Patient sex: F
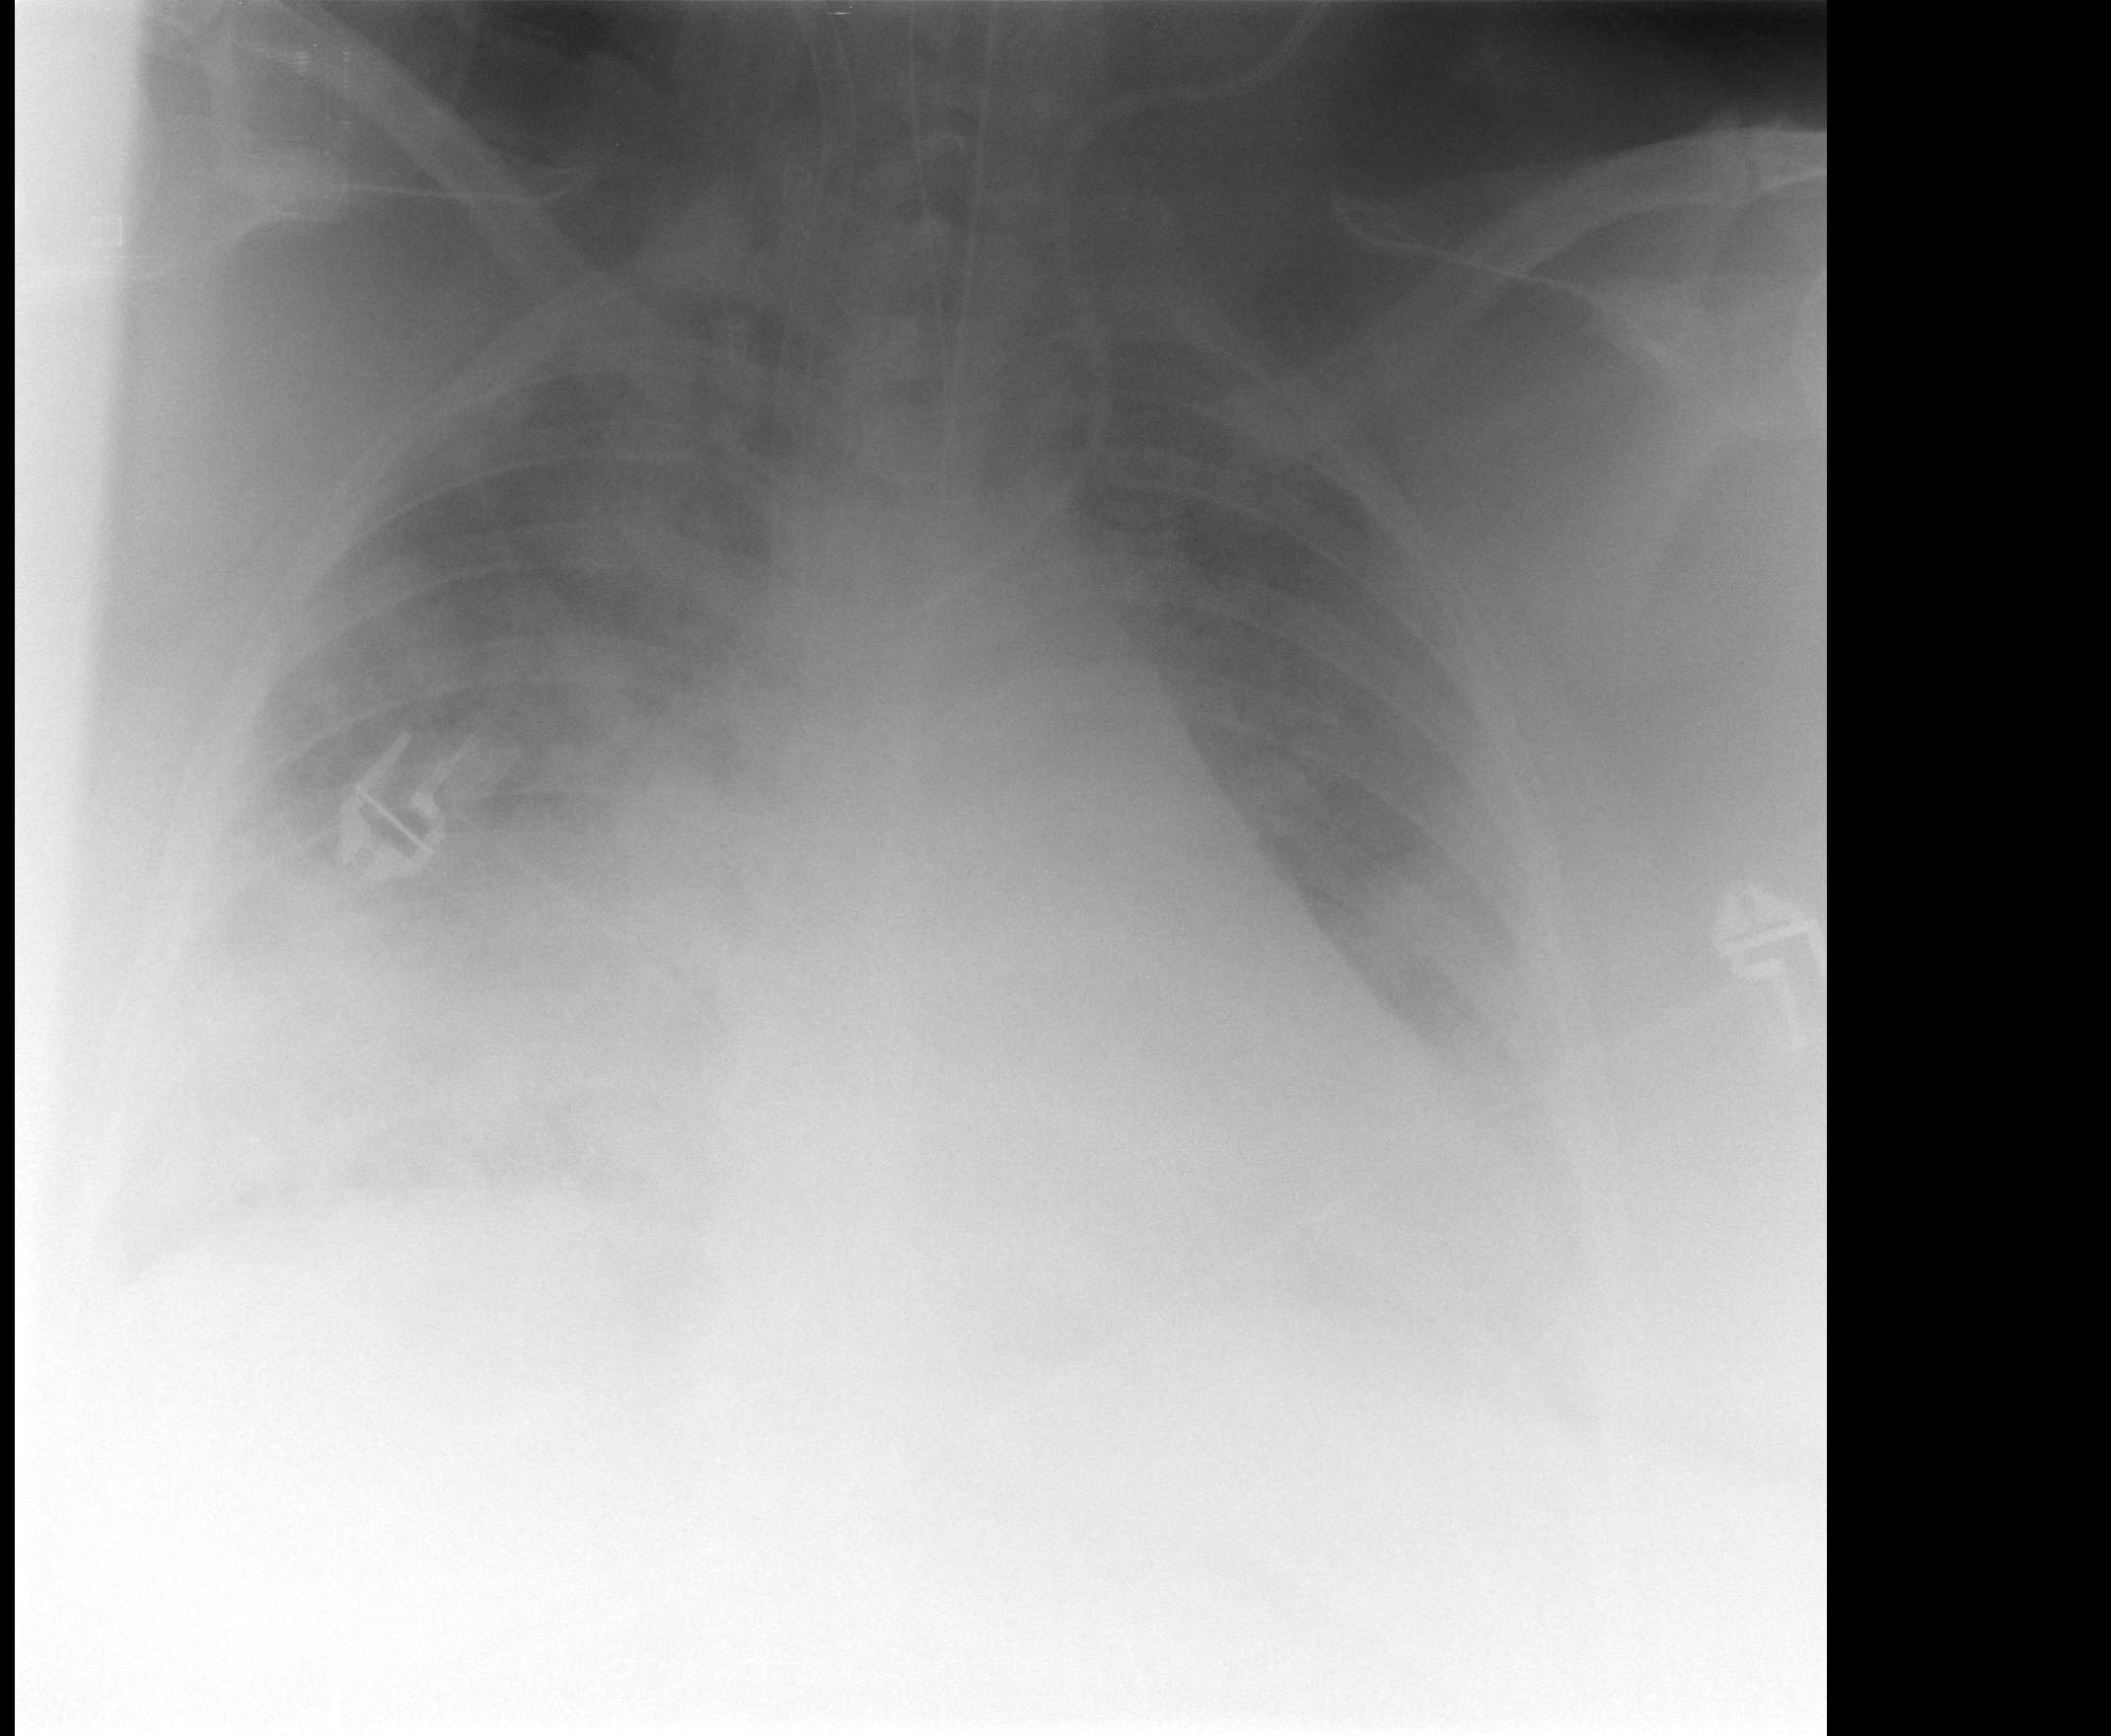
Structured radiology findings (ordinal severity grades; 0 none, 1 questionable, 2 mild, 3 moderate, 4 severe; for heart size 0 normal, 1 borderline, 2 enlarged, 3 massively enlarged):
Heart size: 1
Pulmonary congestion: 0
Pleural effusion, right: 0
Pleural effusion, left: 0
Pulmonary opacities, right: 4
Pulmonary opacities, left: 3
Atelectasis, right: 3
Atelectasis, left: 3